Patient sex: M
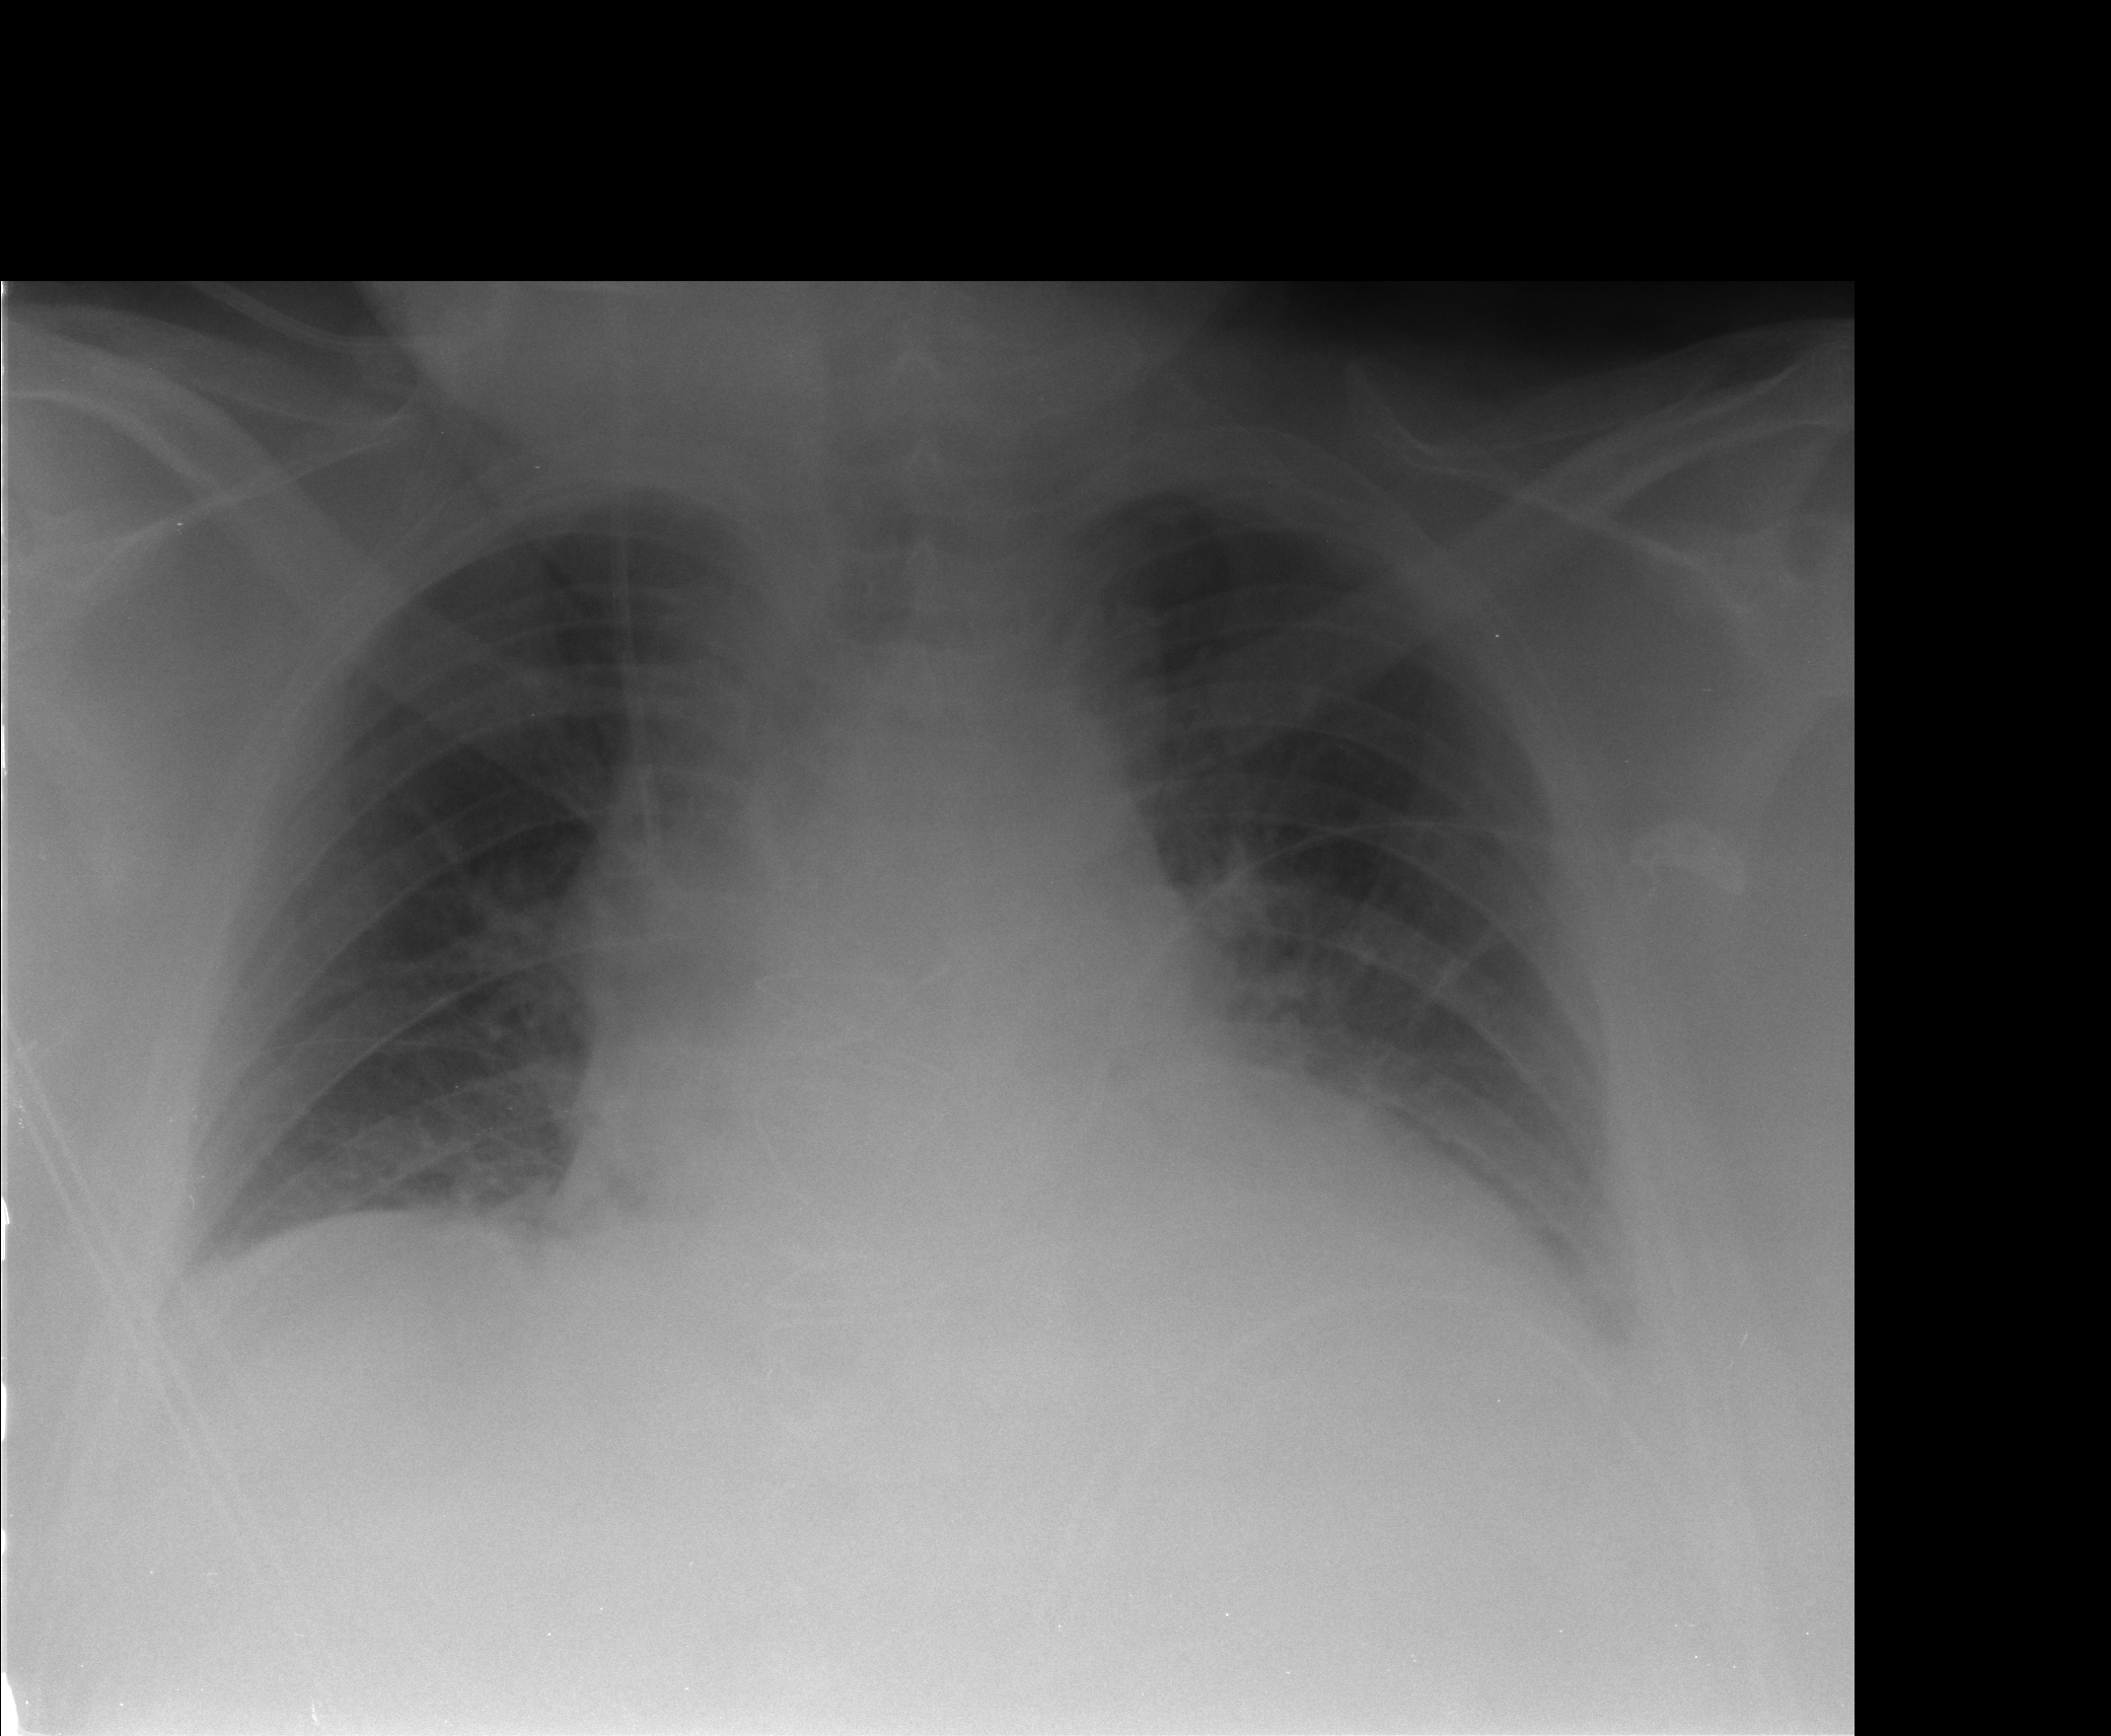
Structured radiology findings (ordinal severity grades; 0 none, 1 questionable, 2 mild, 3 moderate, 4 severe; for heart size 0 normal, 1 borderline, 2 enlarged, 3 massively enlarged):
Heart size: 2
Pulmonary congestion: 0
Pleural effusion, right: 1
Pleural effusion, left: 2
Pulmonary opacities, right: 0
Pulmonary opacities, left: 0
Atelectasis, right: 1
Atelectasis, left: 1